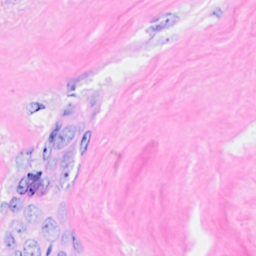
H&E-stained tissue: Breast